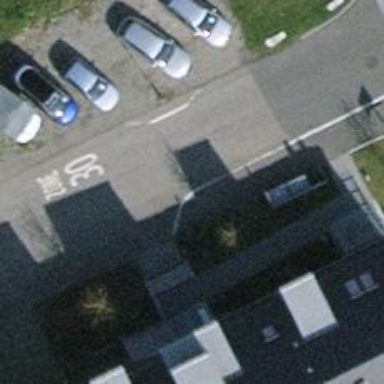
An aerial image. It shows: Kerb barrier.